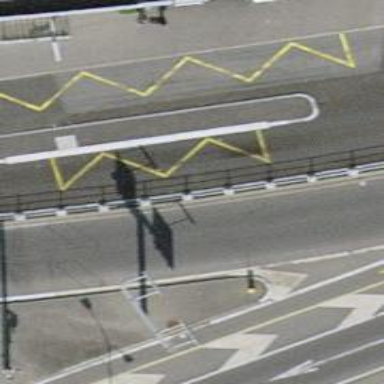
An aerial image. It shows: Footway leading to public transport platform.